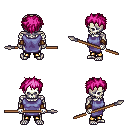
a pixel art fantasy rpg character, male body template, skeleton, chain tabard jacket, gold greaves, pink bedhead hairstyle, leather bracers, spear, four views (front, back, left, right), 2x2 character sprite sheet, small pixel art, hard edges, no anti-aliasing